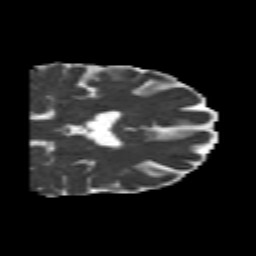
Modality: MD
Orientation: coronal
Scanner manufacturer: siemens
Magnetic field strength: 3 T
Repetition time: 6.8 s
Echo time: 0.093 s